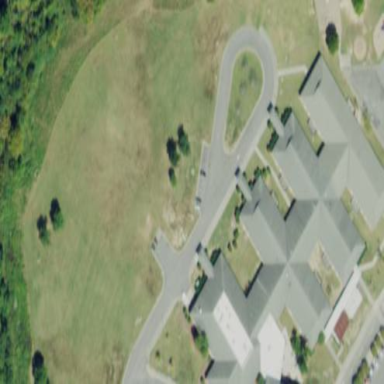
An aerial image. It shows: School.